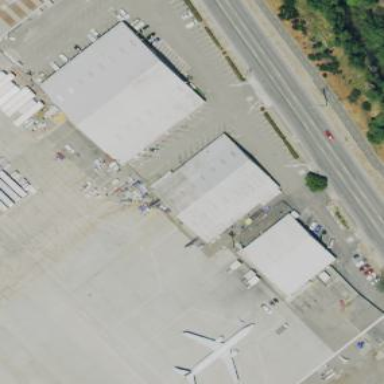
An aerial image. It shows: Hangar building at the airport.